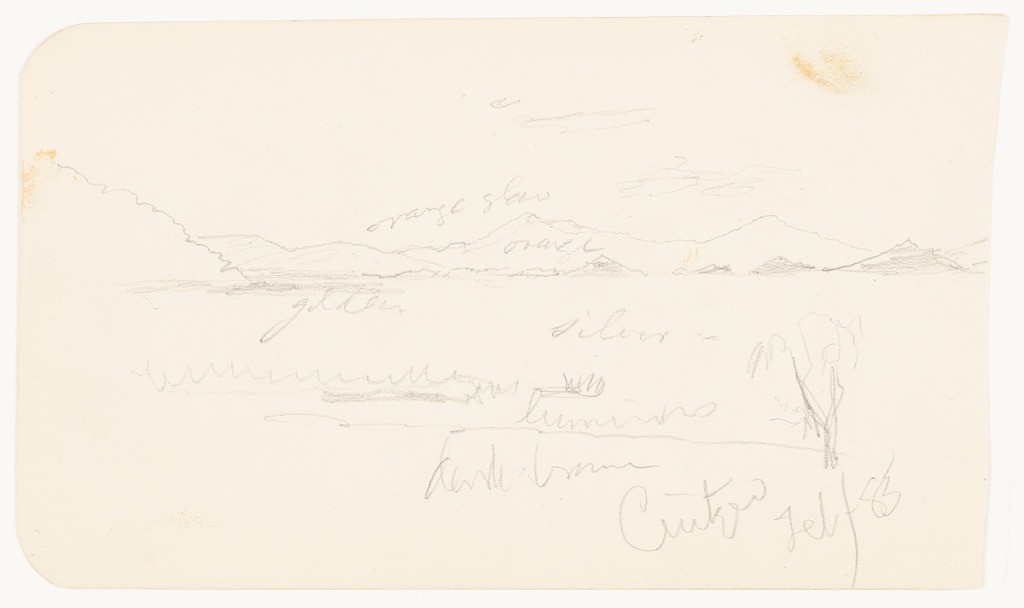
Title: Lake Cuitzeo, Mexico
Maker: Frederic Edwin Church, American, 1826–1900
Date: February 1885
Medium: Graphite on off-white wove paper; verso: graphite
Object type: drawing
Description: Landscape sketch showing of a view of Lake Cuitzeo in Mexico and its surroundings. In the foreground, loosely rendered plants and a tree are visible at lower center and lower right. The flat surface of the lake extends across the middle distance, until it encounters the opposite shoreline. Rugged mountain ranges with pointed peaks extend across the horizon in the background. Two wispy clouds are loosely rendered above.

Verso: Landscape and architecture sketch showing a view of Popocatépetl and a church in Ozumba de Alzate in Mexico. A sketch of the immense stratovolcano Popocatépetl is completed dominates the upper portion of the composition and is completed in some detail. It's sharp, conical peak is joined by a smaller, subsidiary peak at left. In the lower left corner and oriented to the left, the facade and belltower of a church--likely the Parroquia Inmaculada Concepción de Ozumba--are loosely rendered.